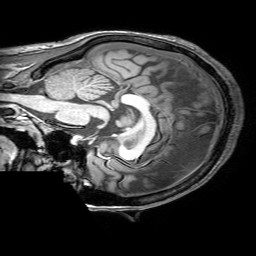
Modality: T1w
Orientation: sagittal
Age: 22
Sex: female
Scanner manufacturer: philips
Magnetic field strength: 3 T